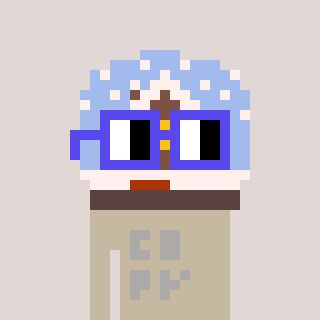
a pixel art character with square blue glasses, a snow globe-shaped head and a bege-colored body on a warm background